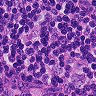
Metastatic tissue present: yes